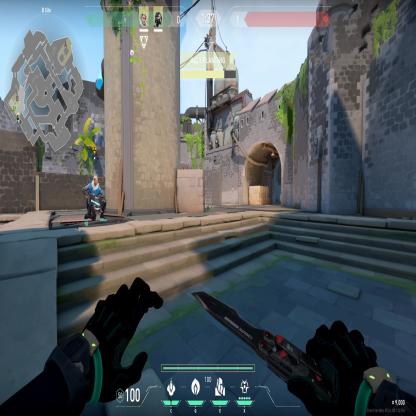
Label: teammate